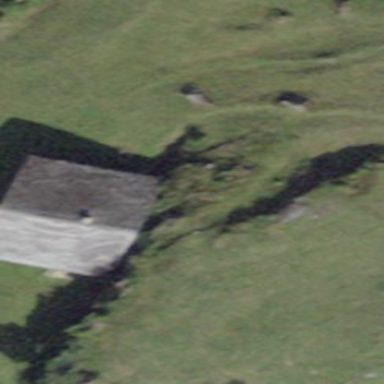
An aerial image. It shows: Cabin.